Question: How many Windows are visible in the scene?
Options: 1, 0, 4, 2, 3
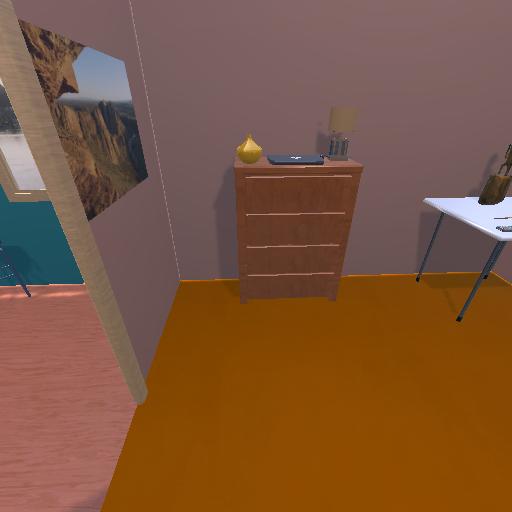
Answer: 1